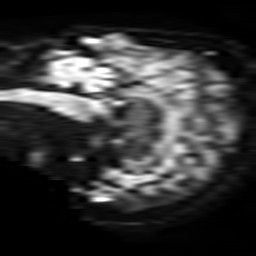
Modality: TRACE
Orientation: sagittal
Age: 79
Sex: female
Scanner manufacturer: philips
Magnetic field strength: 3 T
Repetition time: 4.475 s
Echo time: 0.07459 s